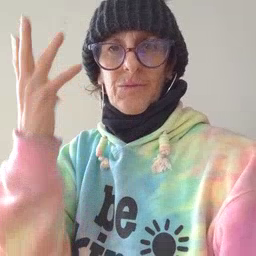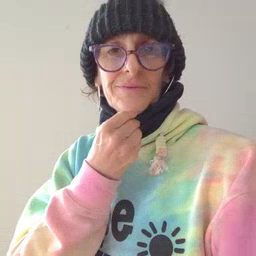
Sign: pretty